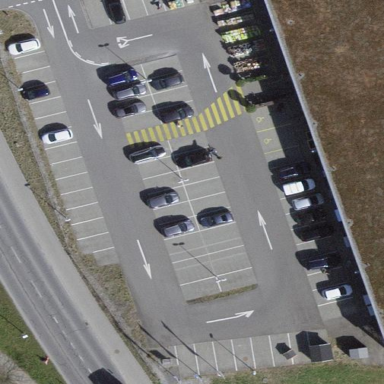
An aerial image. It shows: Parking area with surface.